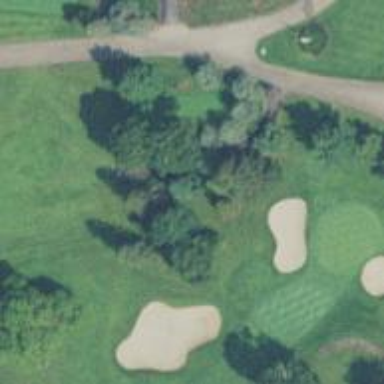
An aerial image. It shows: Path for both road and golf.